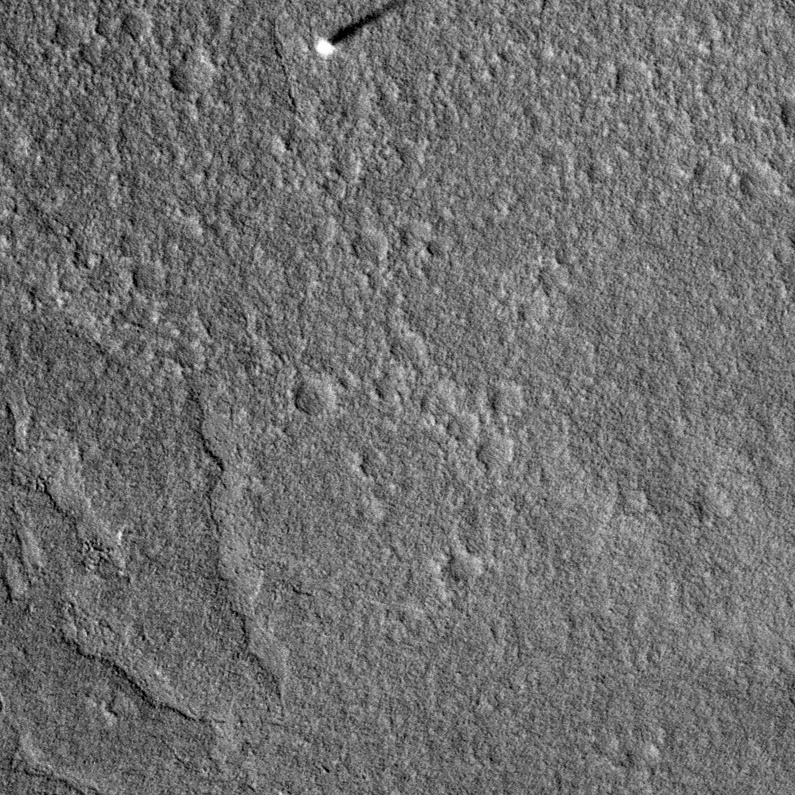
Label: dustdevil